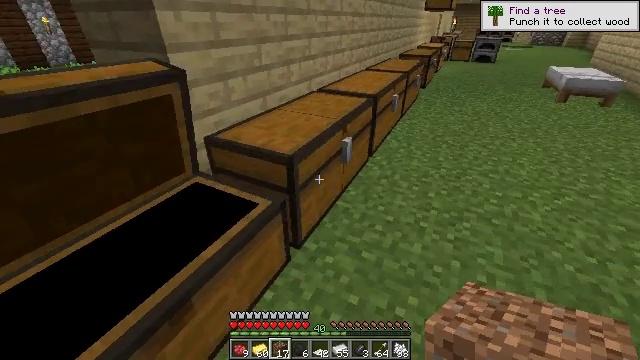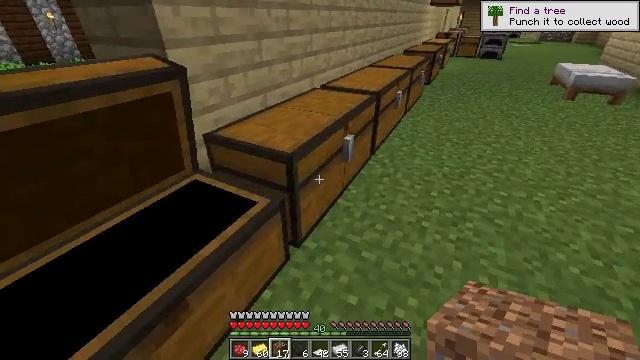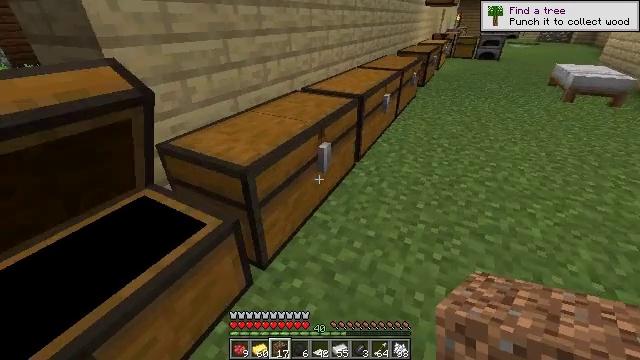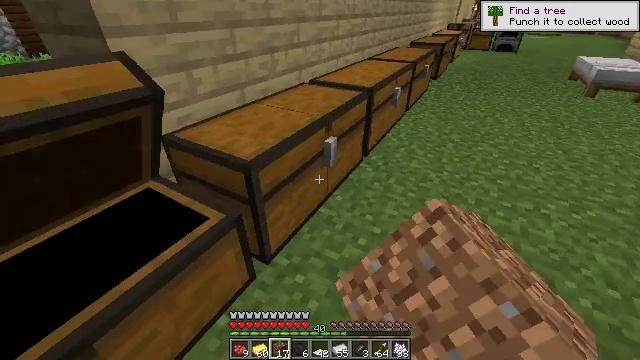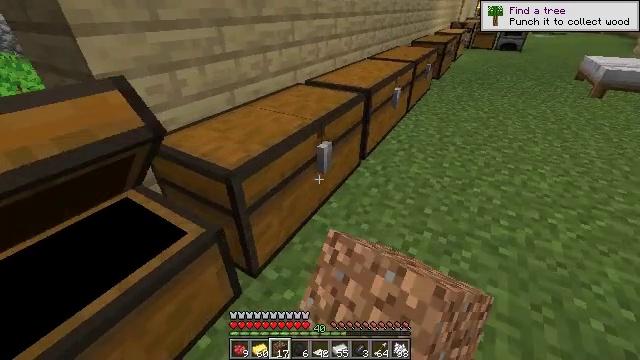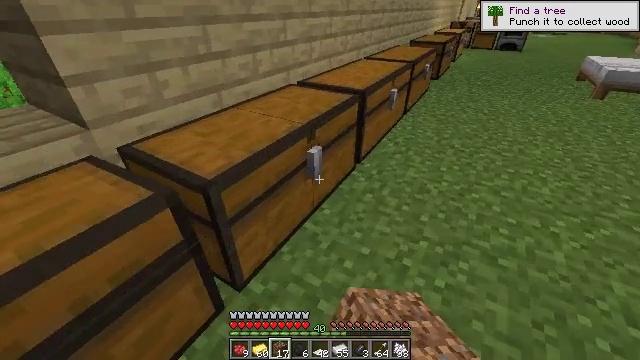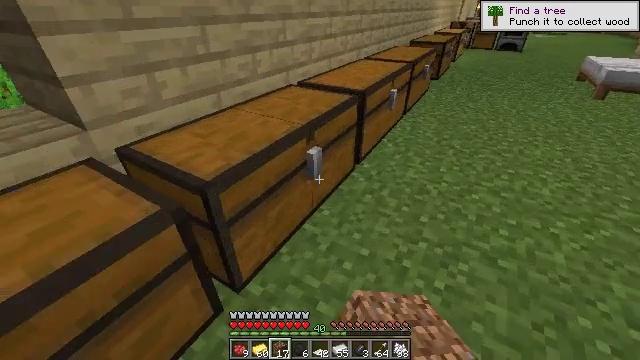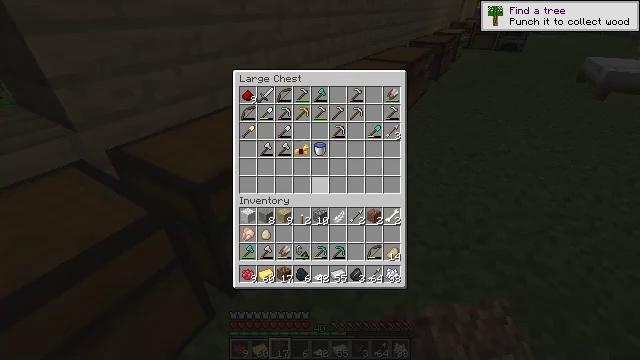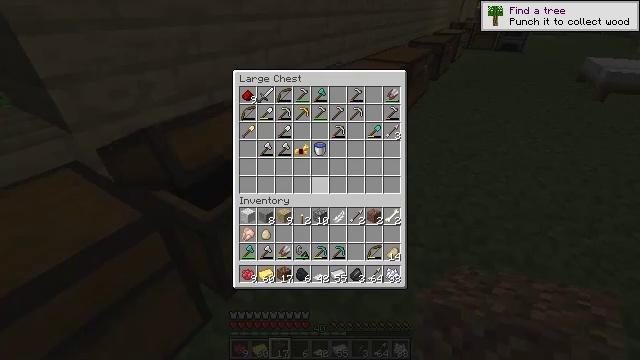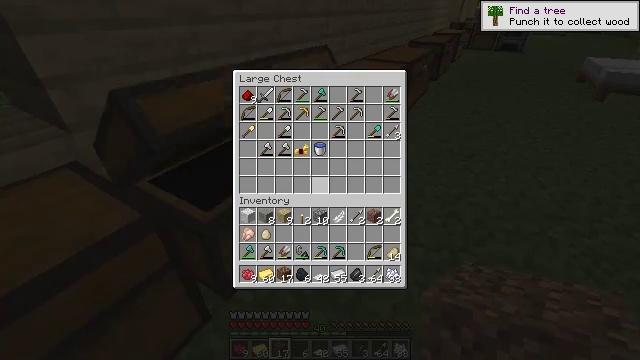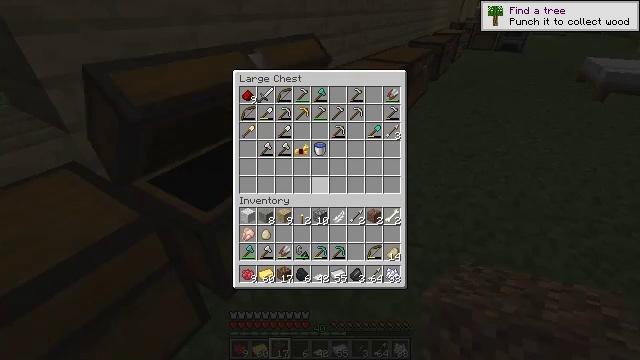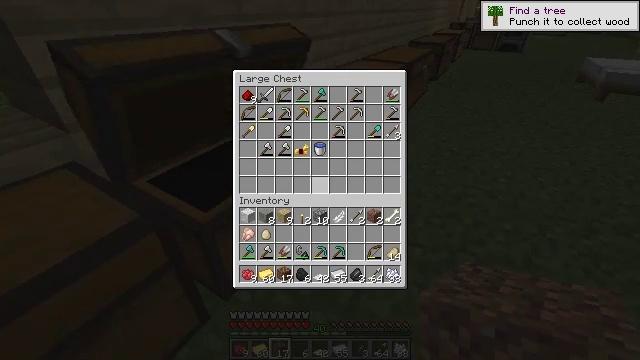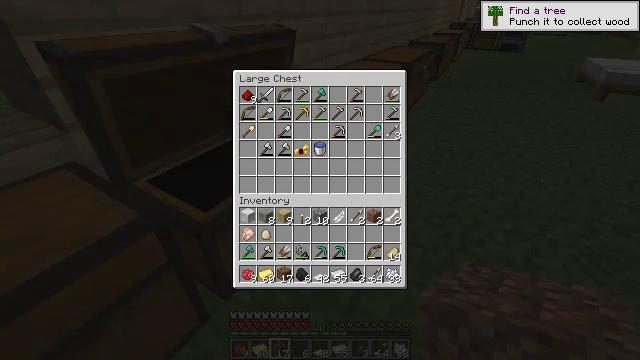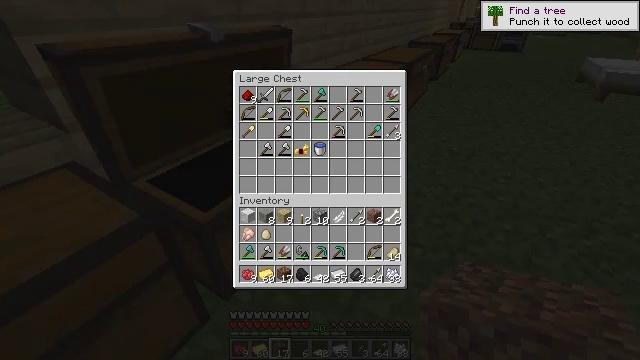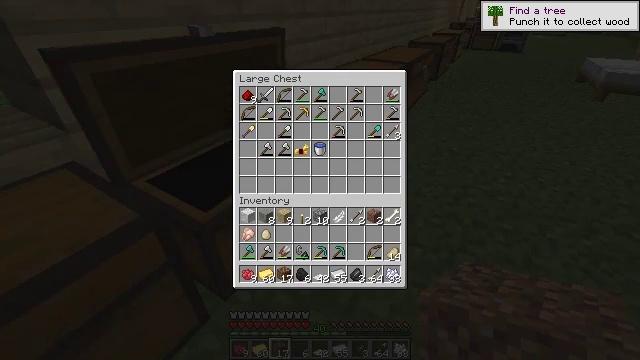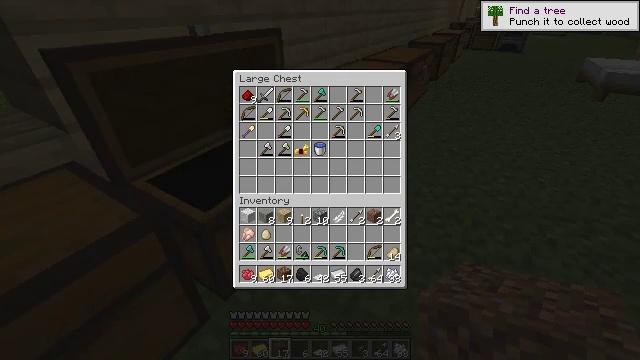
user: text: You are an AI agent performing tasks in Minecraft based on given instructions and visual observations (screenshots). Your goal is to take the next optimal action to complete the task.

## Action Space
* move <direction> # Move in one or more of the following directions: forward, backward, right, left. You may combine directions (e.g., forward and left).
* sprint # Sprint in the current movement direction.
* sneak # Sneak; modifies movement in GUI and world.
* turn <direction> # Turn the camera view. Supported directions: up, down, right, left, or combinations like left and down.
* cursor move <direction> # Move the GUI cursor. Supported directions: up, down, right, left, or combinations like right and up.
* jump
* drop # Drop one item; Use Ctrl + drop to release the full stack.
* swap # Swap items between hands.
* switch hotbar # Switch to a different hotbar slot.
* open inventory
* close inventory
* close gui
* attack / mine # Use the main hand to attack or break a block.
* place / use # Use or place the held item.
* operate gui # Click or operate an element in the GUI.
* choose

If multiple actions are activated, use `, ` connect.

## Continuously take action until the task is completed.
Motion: motion action
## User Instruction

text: Combine gold ingots in the crafting table to get a gold block.
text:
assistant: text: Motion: move forward and move right
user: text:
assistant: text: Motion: move forward and move right, use / place
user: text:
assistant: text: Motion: move forward, turn left and down, use / place
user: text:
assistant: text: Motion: use / place
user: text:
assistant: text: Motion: use / place
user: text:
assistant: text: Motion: no_op
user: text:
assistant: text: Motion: no_op
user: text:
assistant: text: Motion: no_op
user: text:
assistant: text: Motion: no_op
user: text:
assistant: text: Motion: no_op
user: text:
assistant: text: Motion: no_op
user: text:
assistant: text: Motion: cursor move down
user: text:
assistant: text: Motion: move forward
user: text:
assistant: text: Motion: move forward
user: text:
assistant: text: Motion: no_op
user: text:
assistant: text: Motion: no_op
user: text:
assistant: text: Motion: no_op
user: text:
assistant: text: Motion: no_op
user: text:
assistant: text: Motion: no_op
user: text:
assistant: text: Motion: no_op
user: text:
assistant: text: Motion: no_op
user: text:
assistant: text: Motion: no_op
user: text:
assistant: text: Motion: no_op
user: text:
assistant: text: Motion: no_op
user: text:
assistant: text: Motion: no_op
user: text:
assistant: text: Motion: no_op
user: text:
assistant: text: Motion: no_op
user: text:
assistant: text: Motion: cursor move right and up
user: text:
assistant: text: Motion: cursor move right and up
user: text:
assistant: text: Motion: no_op